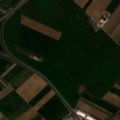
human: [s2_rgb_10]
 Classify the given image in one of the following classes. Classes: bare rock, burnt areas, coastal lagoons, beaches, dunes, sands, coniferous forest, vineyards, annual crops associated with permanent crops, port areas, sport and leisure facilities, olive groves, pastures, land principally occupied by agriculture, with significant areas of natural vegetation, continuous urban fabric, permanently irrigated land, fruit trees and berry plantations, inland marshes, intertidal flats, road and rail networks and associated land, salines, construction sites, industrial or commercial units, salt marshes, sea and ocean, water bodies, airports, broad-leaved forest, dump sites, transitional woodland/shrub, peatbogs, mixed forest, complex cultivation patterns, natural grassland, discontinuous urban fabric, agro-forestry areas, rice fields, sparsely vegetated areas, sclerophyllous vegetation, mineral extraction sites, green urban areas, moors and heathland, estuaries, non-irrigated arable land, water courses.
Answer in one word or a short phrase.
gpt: discontinuous urban fabric, road and rail networks and associated land, non-irrigated arable land, vineyards, broad-leaved forest